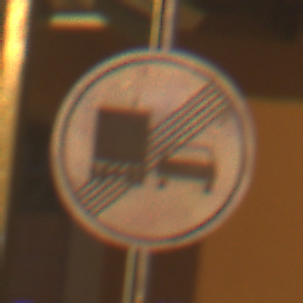
Verkehrszeichen: EndeUeberholverbotKraftfahrzeuge
Umgebung: Outdoor, Urban
Tageszeit: Night
Wetter: Clear
Licht: Artificial
Jahreszeit: NotSpecified
Kontrast: HighContrast